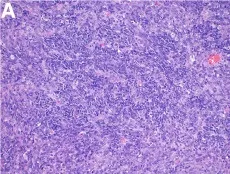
Haematoxylin and eosin-staining showed a large number of rhabdoid cells with eccentric nuclei, prominent nucleoli and eosinophilic cytoplasm (A,B).
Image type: pathology (h&e)